Question: I am working with a WPF application that uses alot of drag and drop. Everything is working fine, with exception of ListBoxItems. I have a ListBox with ListBoxItems that can be dragged to another target( a StackPanel). The problem is, when I drag the cursor outside the ListBox, I cant see the Adorner that I have setup with the ListBoxItem?
I know this is a common problem, but I am just not sure how to fix it. Is there something that I need to do to allow me to drag outside of the ListBox control?
Below I have attached what the UI looks like so far. As you can see, there is a ListBox on the bottom left. When I drag an item, the adorner appears, and follows the cursor around while the cursor is over the ListBox, but if I try to move the cursor away from the listbox, the Adorner seems to almost go under the other controls(zIndex?).

I have changed the code to handle the AdornerLayer relative to the window as oppose to relative to the AdornedElement
So I changed
'''
layer = AdornerLayer.GetAdornerLayer(_originalElement);
'''
to
'''
layer = AdornerLayer.GetAdornerLayer(this);
'''
This solved the problem of the ScrollViwer clipping the AdornerLayer
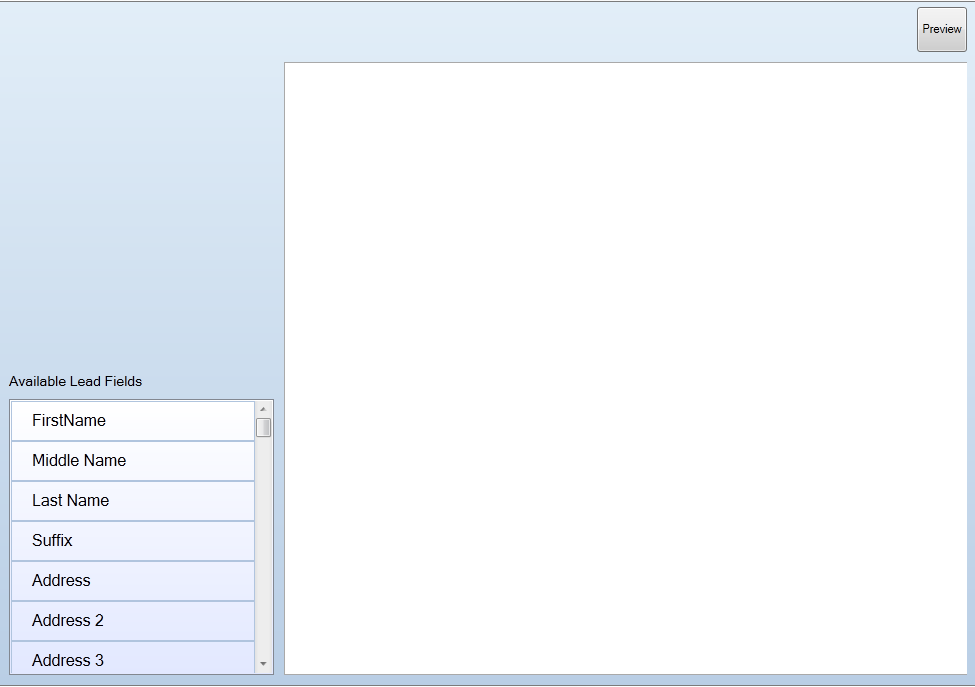
Answer: The ListBox (or, to be specific, the ScrollViewer within the listbox) clips any adorners attached to it's children. This is done to ensure that adorners for items scrolled out of view are not shown. To get around this, you need to explicitly put thing in the Window's adorner and not that of the listbox or listboxitem